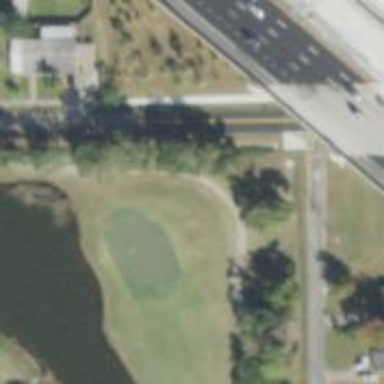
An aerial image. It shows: Golf hole.